Aerial crown-view tile of a tropical tree (Barro Colorado Island, Panama), acquired 20250217:
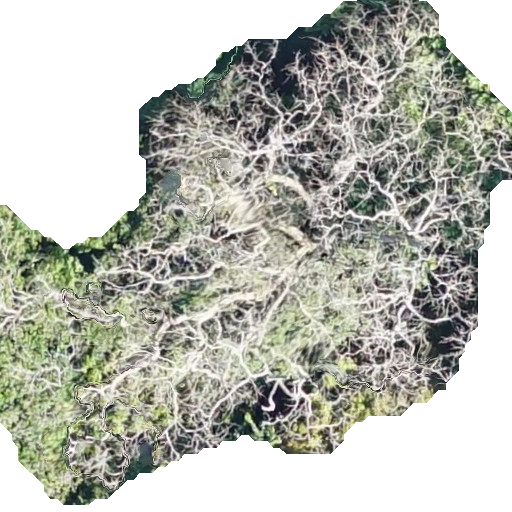
Species: Simarouba amara
GBIF accepted scientific name: Simarouba amara
Crown area: 261.832 m²